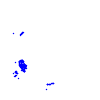
Particle: pion